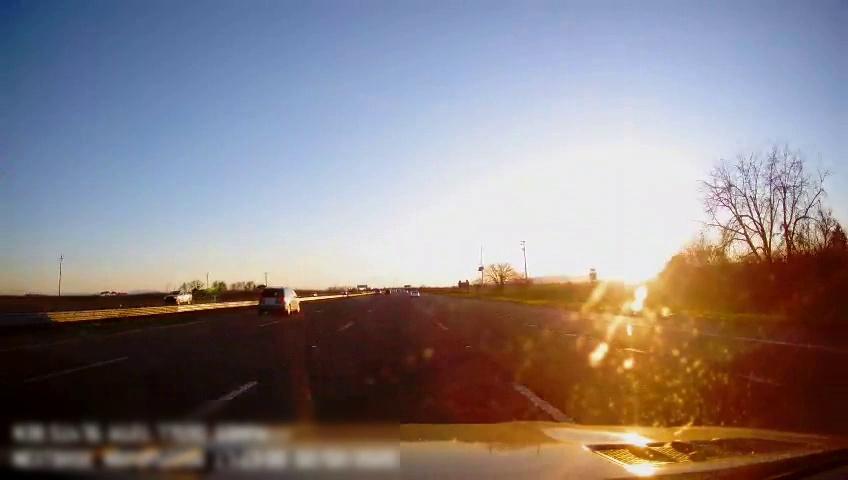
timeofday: Day
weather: Sunny
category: Drivable Space
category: Vehicles | Truck
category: Vehicles | SUV
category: Lanes | Alternate Lane
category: Lanes | Alternate Lane
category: Lanes | Current Lane
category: Lanes | Current Lane
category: Lanes | Alternate Lane
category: Lanes | Alternate Lane
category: Traffic | Signs